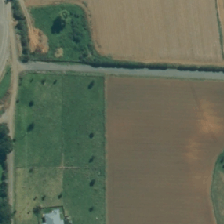
Land cover: shortrotation_cropland